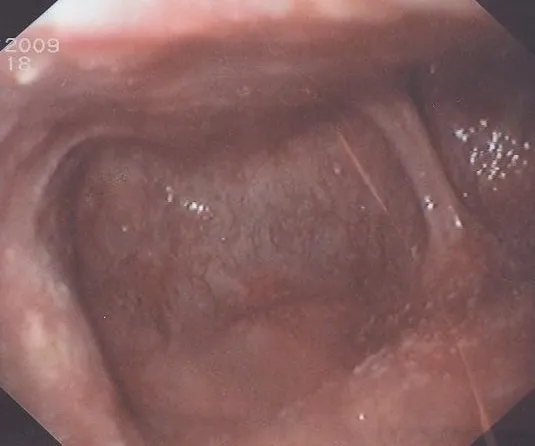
1O GD showing 2 diverticula (arrows).
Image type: endoscopy (gi_endoscopy)